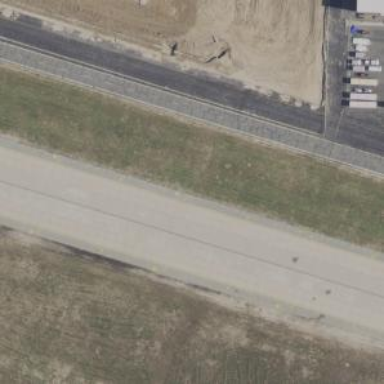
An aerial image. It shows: View of taxiway at the airport.